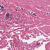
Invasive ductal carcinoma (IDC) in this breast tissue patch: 0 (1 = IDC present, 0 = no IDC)